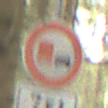
Verkehrszeichen: UeberholverbotKraftfahrzeuge
Zusatzzeichen unten: SonstigeBeschraenkungen4
Umgebung: Outdoor, Nature
Tageszeit: MorningAfternoon
Wetter: Overcast
Licht: Natural
Jahreszeit: Winter
Kontrast: LowContrast